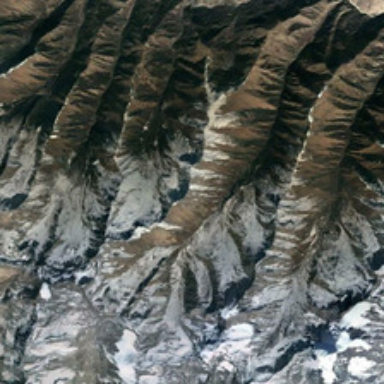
Some white snows cover a part of dark green mountain .